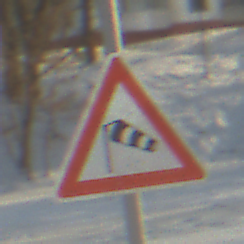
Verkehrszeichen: SeitenwindVonLinks
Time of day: MorningAfternoon
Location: Outdoor (Suburban)
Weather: PartlyCloudy
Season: NotSpecified
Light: Natural